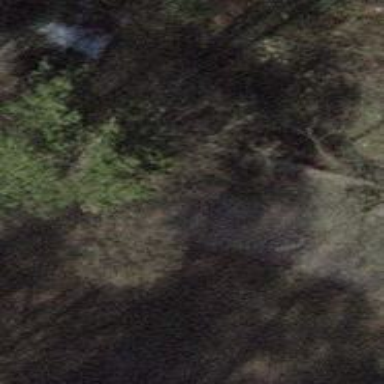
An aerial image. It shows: Brown bench in the vicinity.